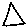
Label: triangle